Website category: sports
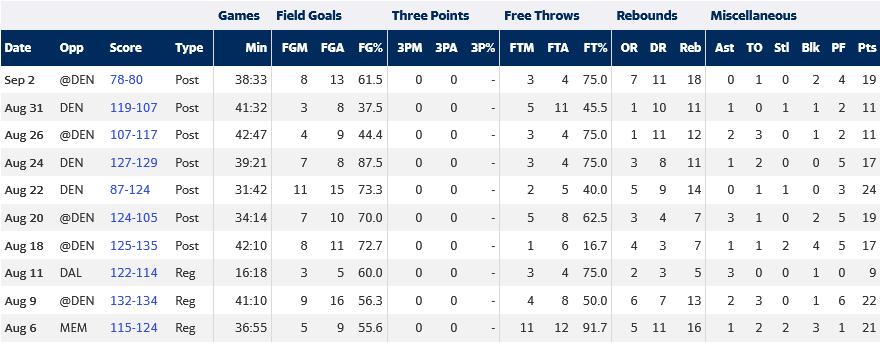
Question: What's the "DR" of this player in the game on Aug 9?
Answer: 7

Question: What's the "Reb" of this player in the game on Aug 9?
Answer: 13

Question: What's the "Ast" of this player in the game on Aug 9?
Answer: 2

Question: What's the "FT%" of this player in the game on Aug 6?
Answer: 91.7

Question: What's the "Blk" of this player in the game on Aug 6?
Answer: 3

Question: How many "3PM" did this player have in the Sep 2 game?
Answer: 0

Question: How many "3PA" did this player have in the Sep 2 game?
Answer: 0

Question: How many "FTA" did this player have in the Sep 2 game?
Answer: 4

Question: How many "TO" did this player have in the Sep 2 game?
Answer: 1

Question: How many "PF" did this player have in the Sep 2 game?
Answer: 4

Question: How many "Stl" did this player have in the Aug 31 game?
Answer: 1

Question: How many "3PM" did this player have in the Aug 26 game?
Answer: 0

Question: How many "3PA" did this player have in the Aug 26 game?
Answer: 0

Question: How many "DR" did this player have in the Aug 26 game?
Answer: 11

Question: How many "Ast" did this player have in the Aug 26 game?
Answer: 2

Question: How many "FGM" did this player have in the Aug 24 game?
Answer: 7

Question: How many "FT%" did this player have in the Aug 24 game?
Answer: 75.0

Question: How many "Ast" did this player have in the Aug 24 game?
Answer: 1

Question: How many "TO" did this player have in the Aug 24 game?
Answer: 2

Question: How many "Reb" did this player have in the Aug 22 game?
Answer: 14

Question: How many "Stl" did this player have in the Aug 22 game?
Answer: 1

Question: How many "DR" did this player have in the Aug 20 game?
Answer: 4

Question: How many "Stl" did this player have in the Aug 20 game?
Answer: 0

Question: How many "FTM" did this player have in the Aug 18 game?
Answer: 1

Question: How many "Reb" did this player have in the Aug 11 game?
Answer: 5

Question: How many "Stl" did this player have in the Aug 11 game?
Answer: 0

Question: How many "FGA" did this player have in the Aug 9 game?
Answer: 16

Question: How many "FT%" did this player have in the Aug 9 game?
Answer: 50.0

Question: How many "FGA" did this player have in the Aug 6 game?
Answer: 9

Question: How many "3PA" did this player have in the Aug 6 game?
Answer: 0

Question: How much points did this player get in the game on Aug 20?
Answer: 19

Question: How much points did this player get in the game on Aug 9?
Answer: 22

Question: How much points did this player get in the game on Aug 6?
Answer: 21

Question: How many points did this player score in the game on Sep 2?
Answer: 19

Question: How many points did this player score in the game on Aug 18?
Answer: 17